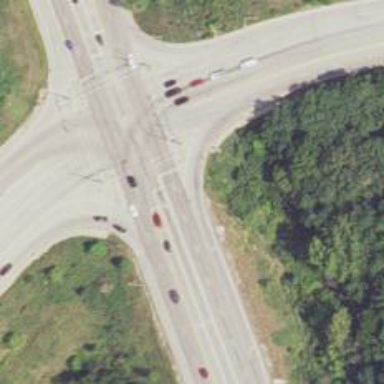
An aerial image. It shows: Trunk link highway.